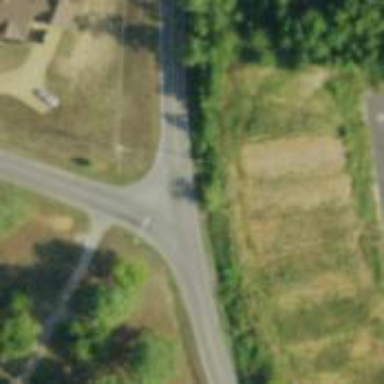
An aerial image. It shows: Tertiary road.